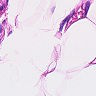
Metastatic tissue present: no